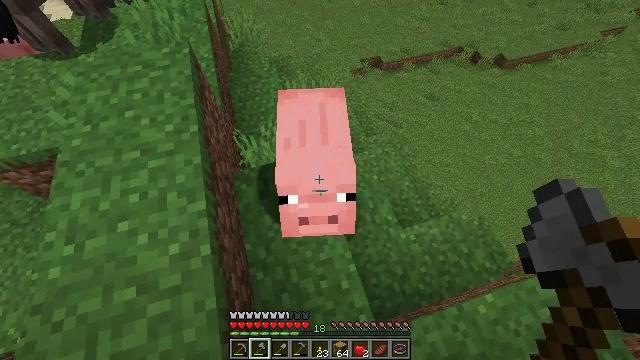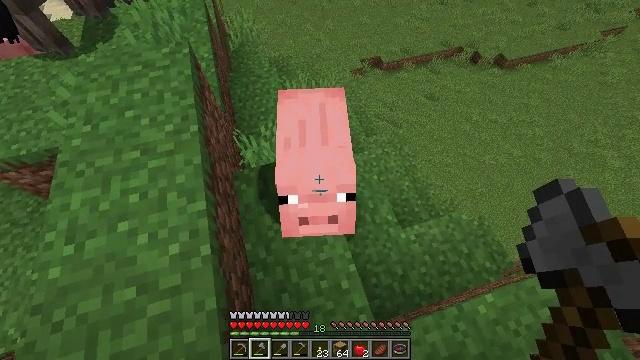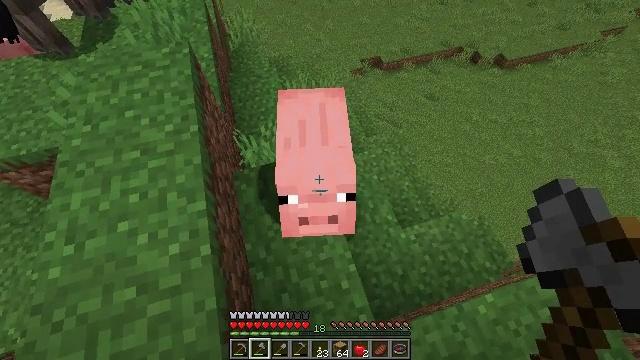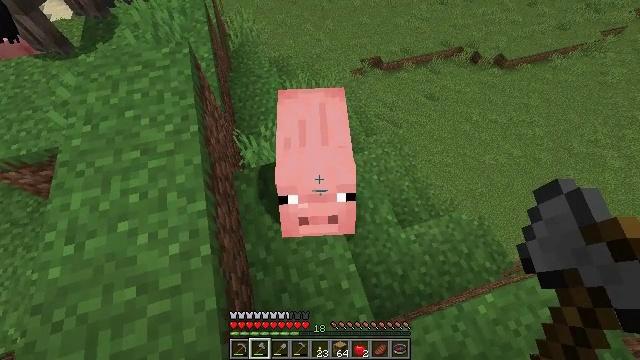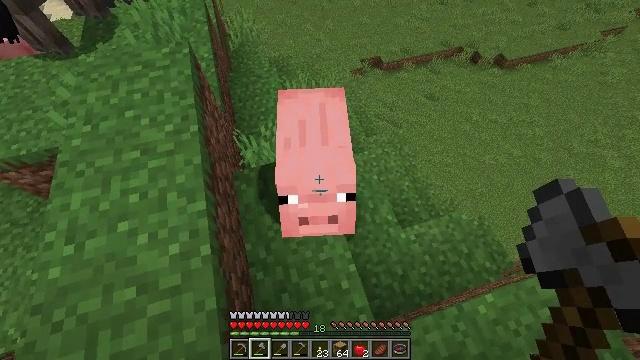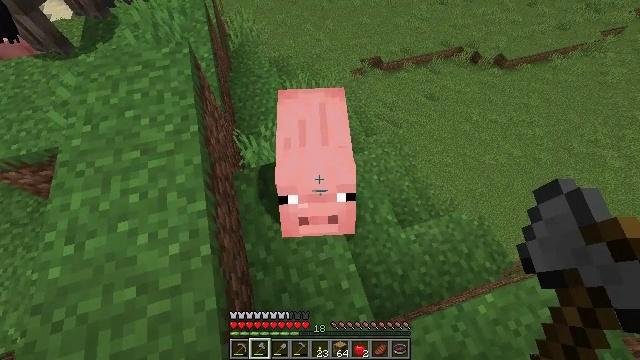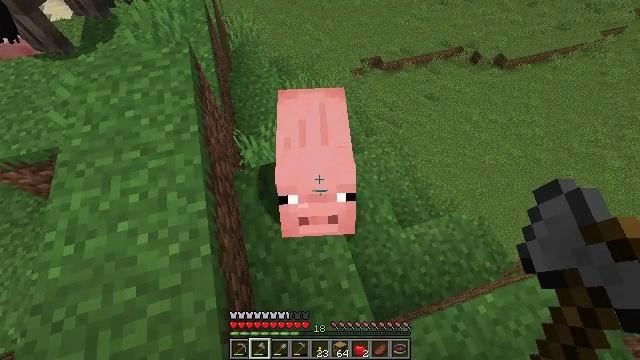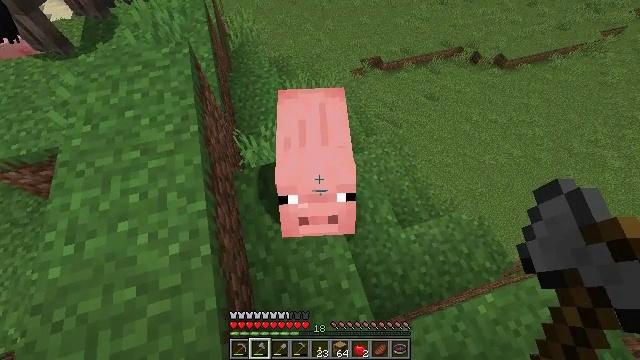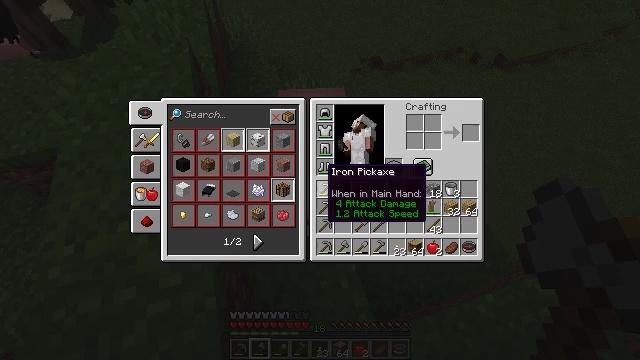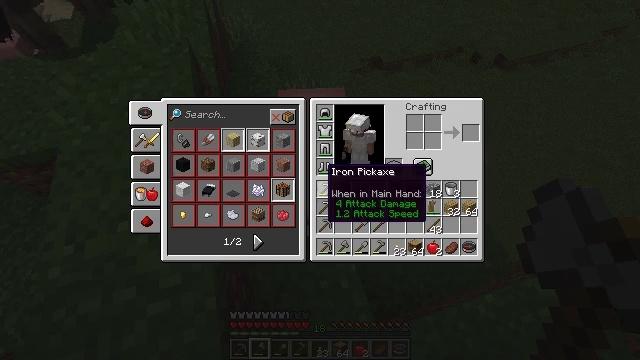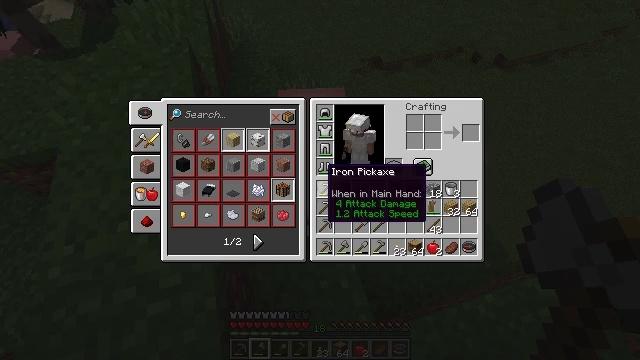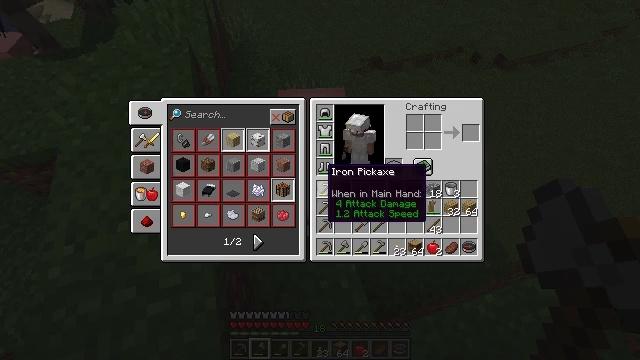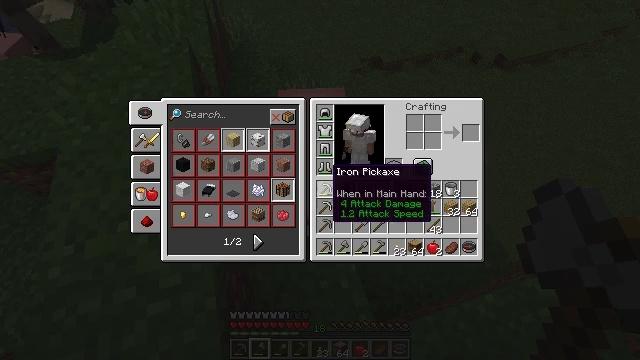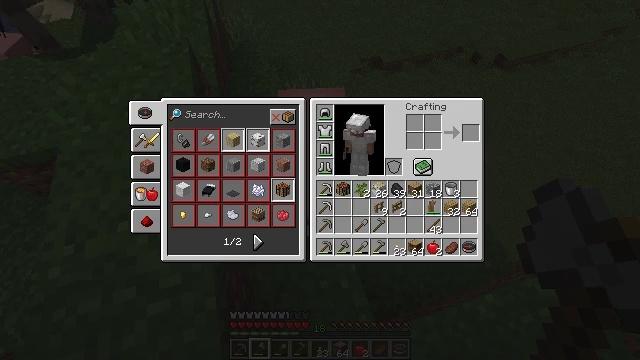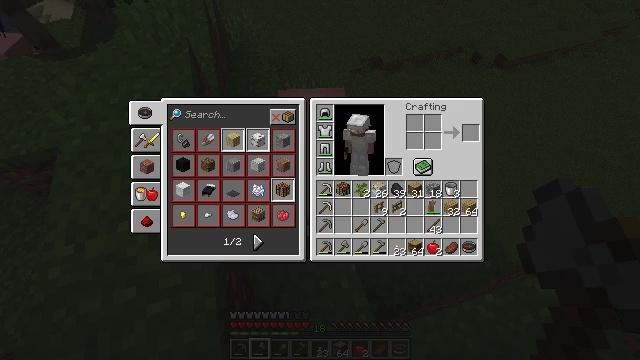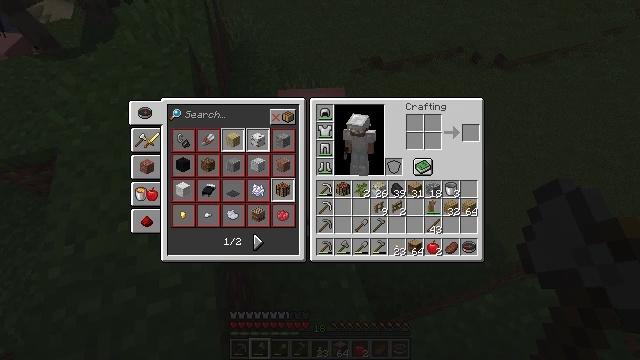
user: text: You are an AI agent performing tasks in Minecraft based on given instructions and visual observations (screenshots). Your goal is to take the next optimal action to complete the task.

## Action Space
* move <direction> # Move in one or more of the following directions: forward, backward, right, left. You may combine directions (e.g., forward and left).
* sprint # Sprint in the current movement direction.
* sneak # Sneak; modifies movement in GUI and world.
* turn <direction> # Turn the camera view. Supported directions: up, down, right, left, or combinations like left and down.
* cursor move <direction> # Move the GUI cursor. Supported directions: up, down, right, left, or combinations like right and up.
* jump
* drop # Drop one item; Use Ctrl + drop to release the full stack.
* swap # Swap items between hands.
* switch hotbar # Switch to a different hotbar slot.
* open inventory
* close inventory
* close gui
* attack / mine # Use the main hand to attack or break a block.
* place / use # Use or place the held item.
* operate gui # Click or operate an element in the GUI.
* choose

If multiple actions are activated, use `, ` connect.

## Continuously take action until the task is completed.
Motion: motion action
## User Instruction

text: Harvest the cracked stone bricks for building.
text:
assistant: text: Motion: no_op
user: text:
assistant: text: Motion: no_op
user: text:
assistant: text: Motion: no_op
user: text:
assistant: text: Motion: no_op
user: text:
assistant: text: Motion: no_op
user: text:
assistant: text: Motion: no_op
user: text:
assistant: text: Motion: no_op
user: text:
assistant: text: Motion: open inventory
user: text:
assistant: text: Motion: open inventory
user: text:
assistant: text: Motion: open inventory
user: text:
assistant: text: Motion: no_op
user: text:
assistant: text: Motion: no_op
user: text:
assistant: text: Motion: cursor move right
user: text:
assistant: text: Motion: no_op
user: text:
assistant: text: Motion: no_op
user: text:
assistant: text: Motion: no_op
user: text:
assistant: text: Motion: no_op
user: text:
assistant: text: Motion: no_op
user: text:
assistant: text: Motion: cursor move right
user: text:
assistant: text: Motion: cursor move right and down
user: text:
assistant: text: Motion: cursor move right and down
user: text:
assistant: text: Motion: cursor move right and down
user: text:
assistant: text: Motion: no_op
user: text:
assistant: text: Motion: cursor move left
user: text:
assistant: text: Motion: cursor move left
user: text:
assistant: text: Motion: cursor move left and up
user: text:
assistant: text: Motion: cursor move left and up
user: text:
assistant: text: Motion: cursor move up
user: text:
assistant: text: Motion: no_op
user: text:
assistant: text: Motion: no_op